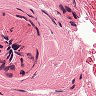
Metastatic tissue present: no